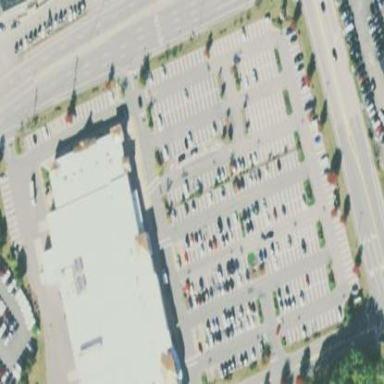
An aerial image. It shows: Commercial building.